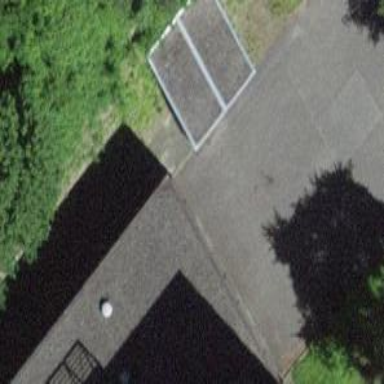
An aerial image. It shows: Garage building.